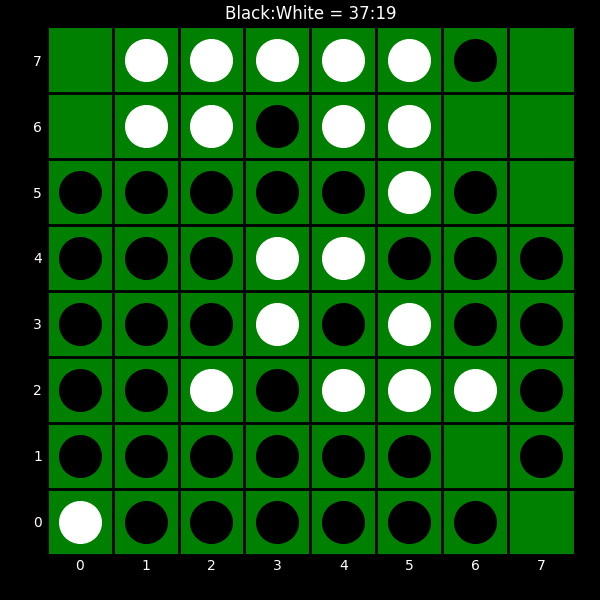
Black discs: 37
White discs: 19